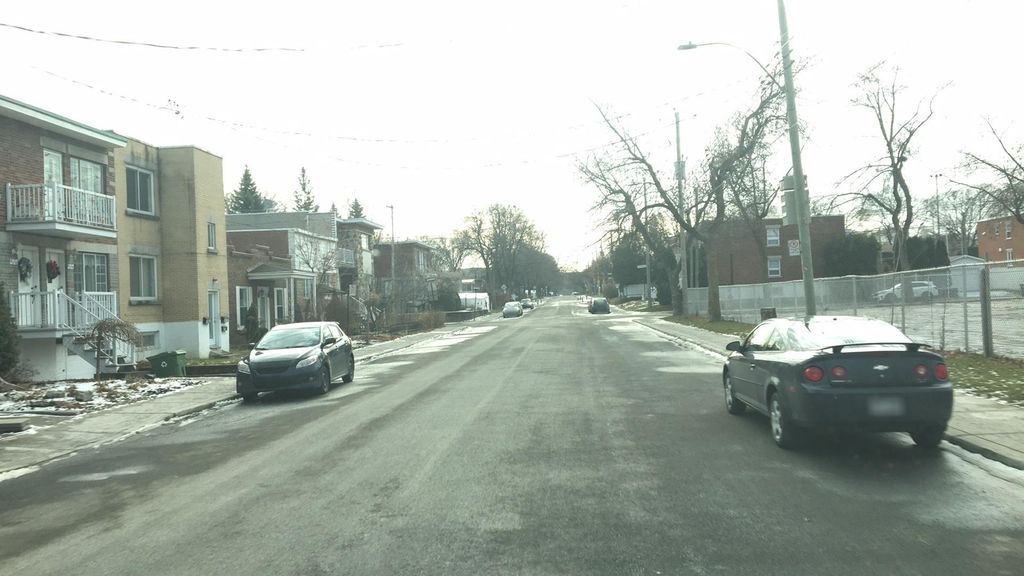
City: montreal